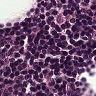
Metastatic tissue present: no